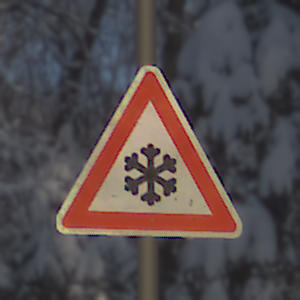
Verkehrszeichen: SchneeOderEisglaette
Umgebung: Outdoor, Nature
Tageszeit: MorningAfternoon
Wetter: Clear
Licht: Natural
Jahreszeit: Winter
Kontrast: LowContrast